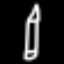
Label: pencil